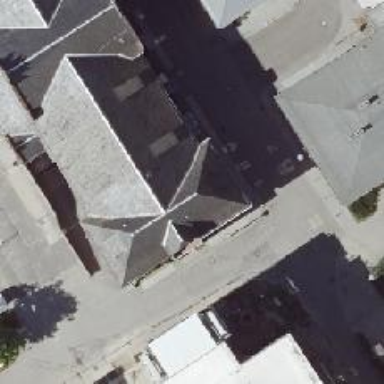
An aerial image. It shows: View of roof with edges.